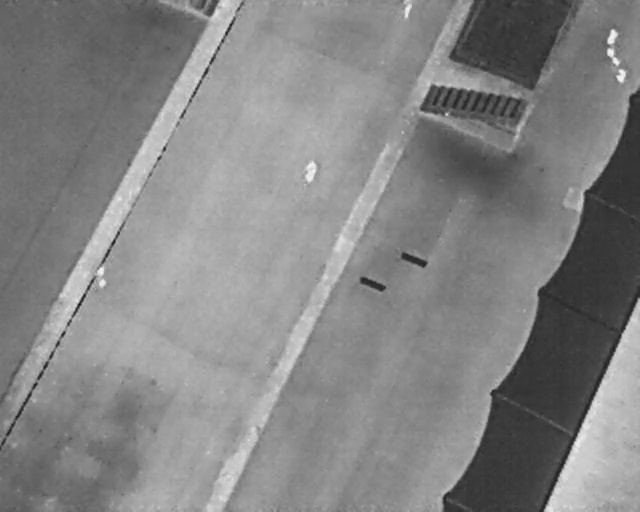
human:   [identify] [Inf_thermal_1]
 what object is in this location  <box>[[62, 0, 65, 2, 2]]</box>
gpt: <ref>1 medium person at the top</ref>

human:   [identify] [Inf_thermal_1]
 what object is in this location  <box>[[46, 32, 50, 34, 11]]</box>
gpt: <ref>1 large person at the center</ref>